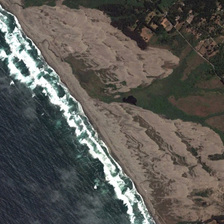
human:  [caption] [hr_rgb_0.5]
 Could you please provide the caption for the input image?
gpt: a piece of beach is between an ocean with white waves and many green trees .

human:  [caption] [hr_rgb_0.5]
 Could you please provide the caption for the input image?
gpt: a piece of beach is between an ocean with white waves and many green trees .

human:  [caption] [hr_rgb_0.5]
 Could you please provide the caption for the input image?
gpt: a piece of beach is between an ocean with white waves and many green trees .

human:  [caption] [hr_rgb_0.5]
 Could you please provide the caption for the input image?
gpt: a piece of beach is between an ocean with white waves and many green trees .

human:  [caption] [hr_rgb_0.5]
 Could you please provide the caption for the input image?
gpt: a piece of beach is between an ocean with white waves and many green trees .